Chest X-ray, PA view. Patient: 41 years old, sex M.
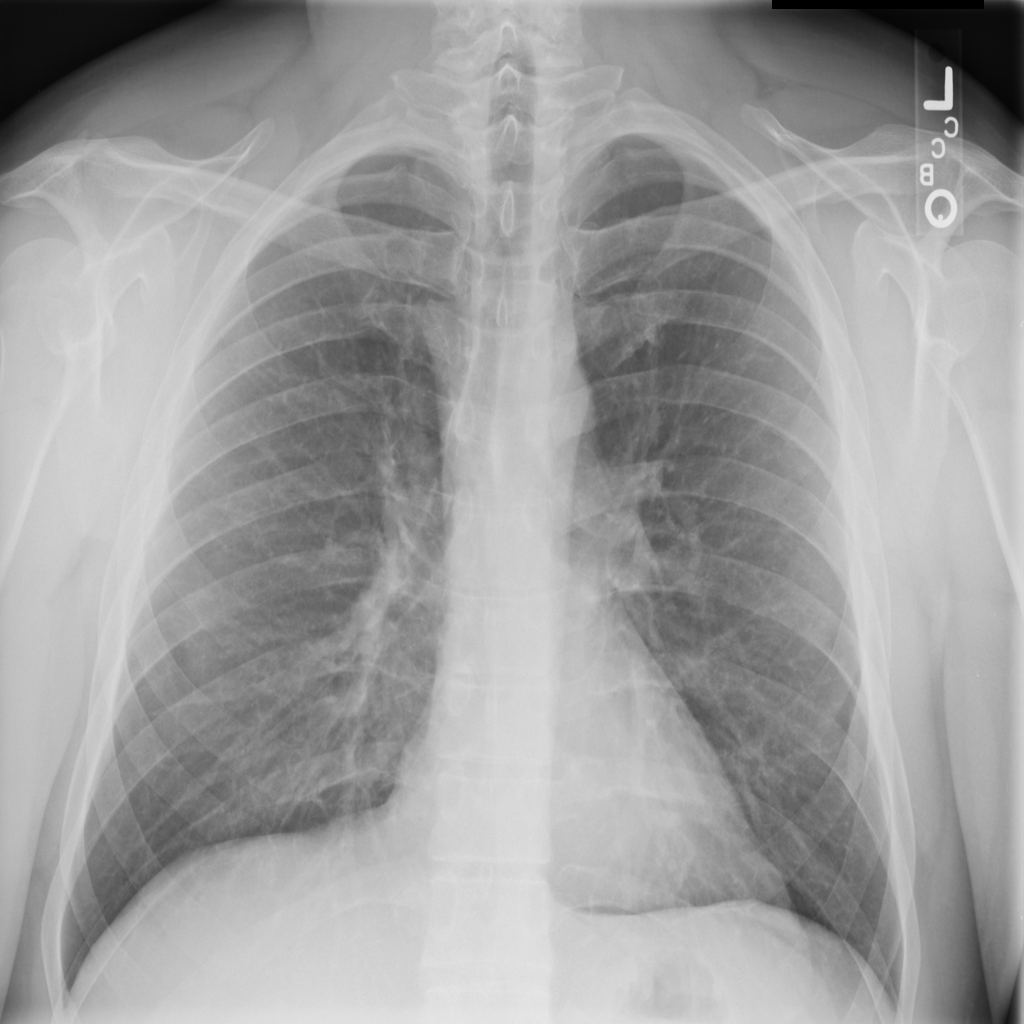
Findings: No Finding